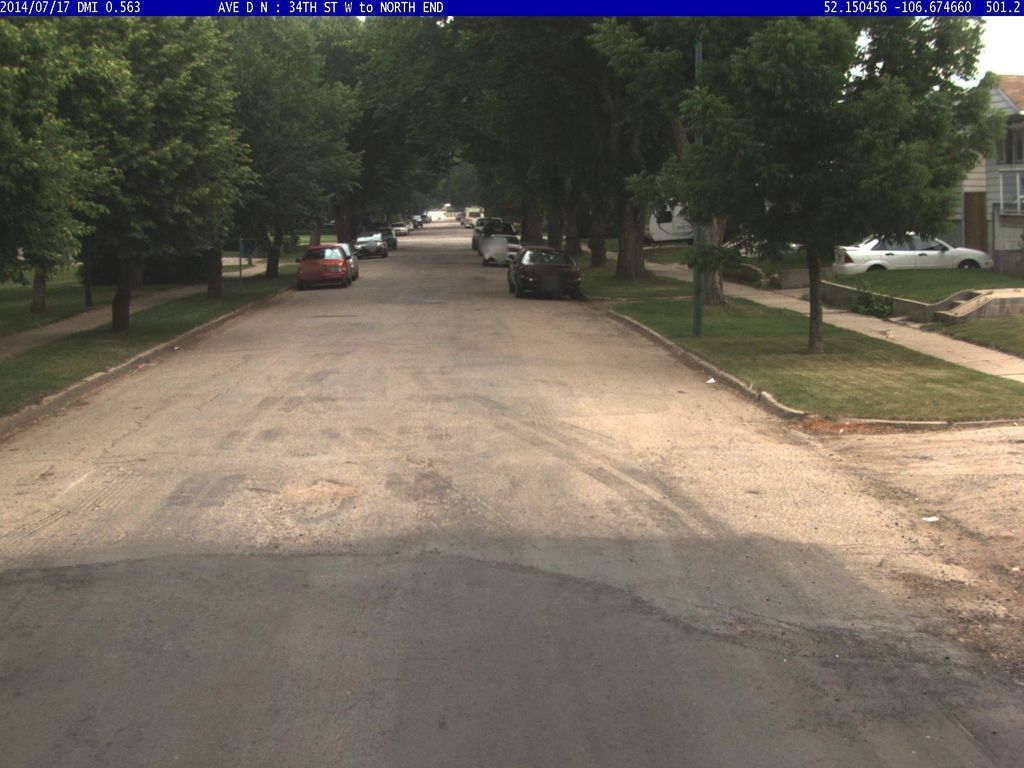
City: saskatoon